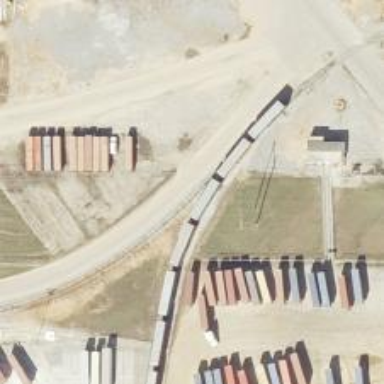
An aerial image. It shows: Rail spur service.